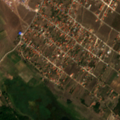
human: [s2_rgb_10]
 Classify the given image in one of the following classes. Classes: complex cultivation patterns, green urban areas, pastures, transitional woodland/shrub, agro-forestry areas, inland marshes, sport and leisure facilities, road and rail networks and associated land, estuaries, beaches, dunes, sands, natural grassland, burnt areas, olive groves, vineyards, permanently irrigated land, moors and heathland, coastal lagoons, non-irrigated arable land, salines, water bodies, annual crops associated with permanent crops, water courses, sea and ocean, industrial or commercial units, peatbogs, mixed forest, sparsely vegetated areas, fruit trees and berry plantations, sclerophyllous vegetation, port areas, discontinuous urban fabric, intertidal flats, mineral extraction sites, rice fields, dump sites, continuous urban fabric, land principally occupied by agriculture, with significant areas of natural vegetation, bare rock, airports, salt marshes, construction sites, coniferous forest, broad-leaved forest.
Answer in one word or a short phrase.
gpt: discontinuous urban fabric, vineyards, pastures, complex cultivation patterns, land principally occupied by agriculture, with significant areas of natural vegetation, water bodies